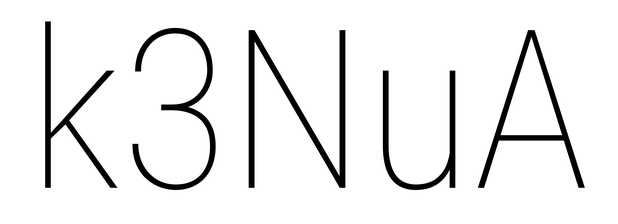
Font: Roboto_Condensed_Thin